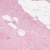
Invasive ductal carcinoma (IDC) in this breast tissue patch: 0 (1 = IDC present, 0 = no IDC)